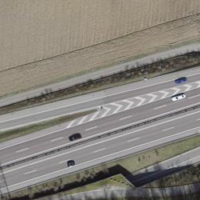
EUNIS habitat code: 57
Species observed at this site:
Buteo buteo